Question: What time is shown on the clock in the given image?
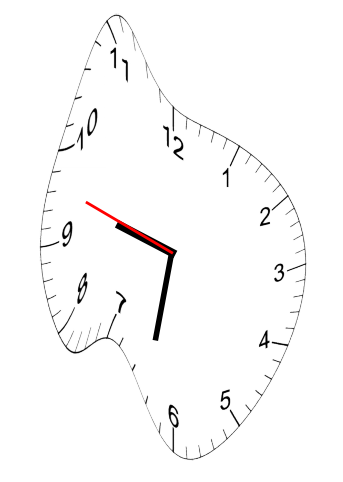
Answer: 09:31:48